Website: lowes
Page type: payment
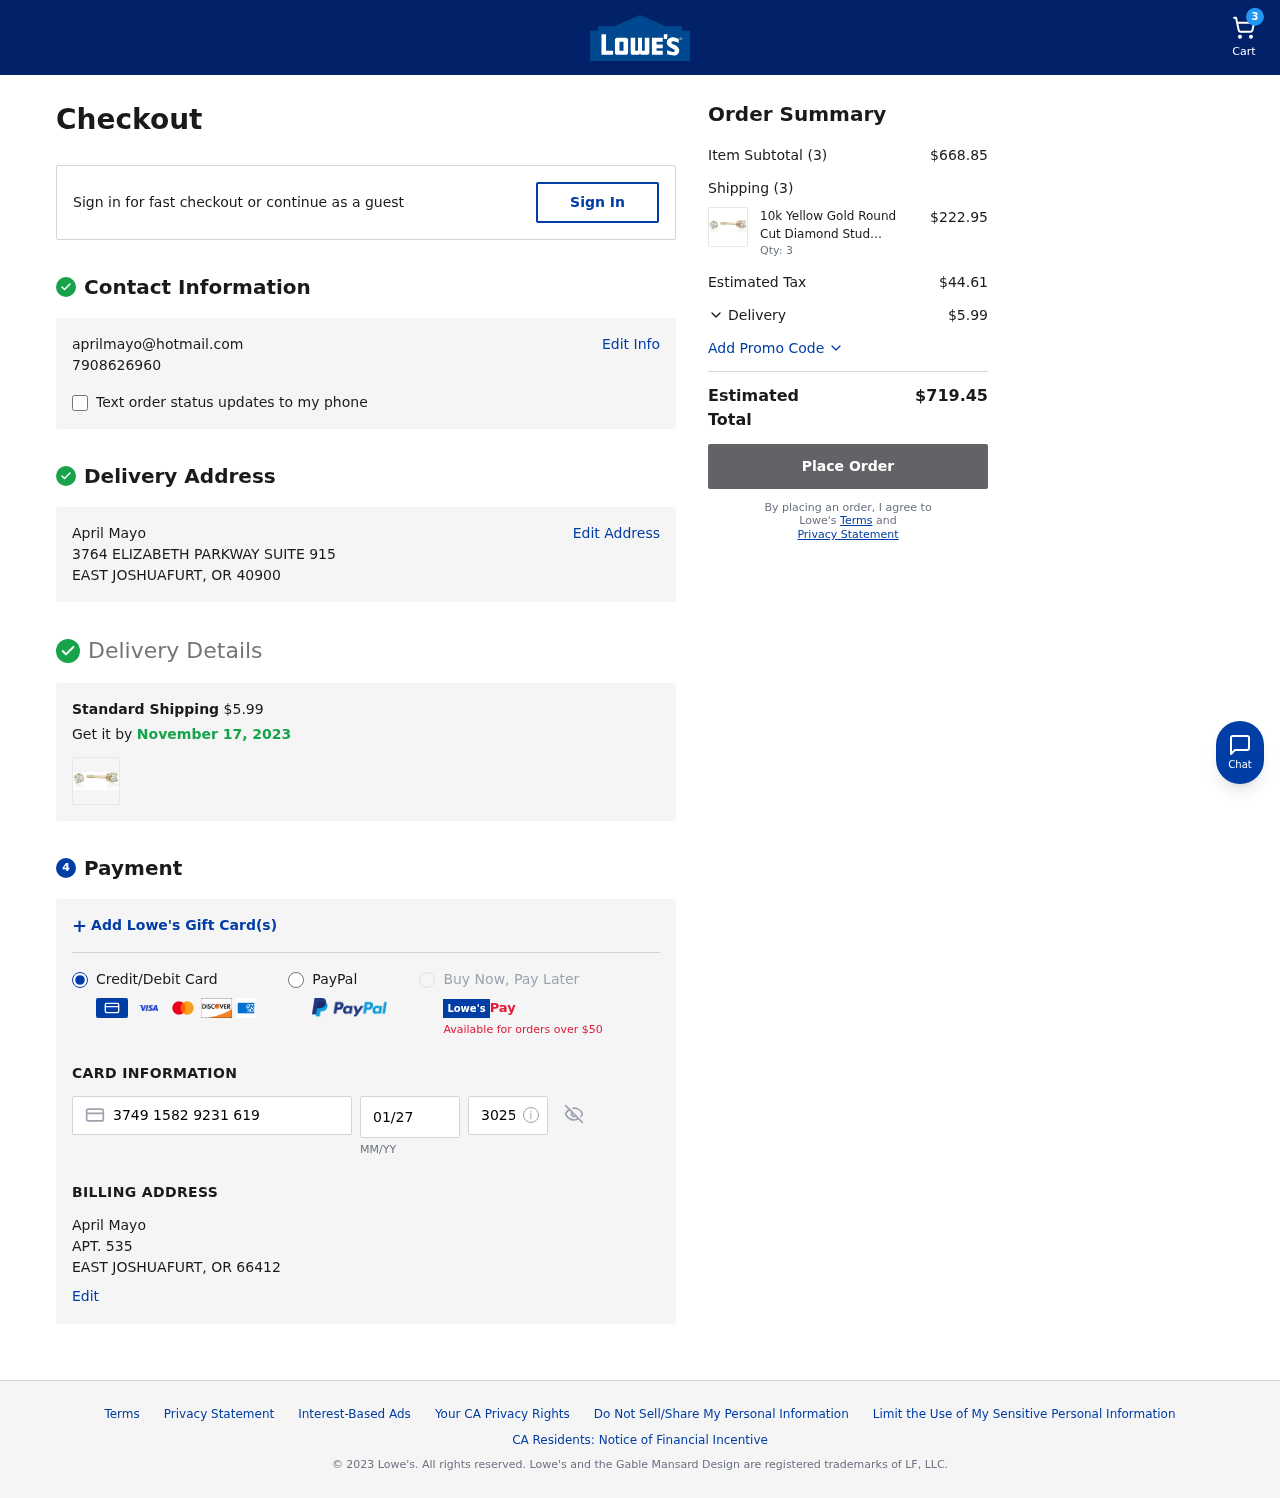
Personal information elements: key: PII_CARD_CVV
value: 3025
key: PII_CARD_EXPIRY
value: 01/27
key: PII_CARD_NUMBER
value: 3749 1582 9231 619
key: PII_CITY_STATE_ZIP2
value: EAST JOSHUAFURT, OR 66412
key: PII_EMAIL
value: aprilmayo@hotmail.com
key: PII_FULLNAME
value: April Mayo
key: PII_FULLNAME2
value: April Mayo
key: PII_PHONE
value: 7908626960
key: PII_STREET
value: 3764 ELIZABETH PARKWAY SUITE 915
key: PII_STREET2
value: APT. 535
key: PII_CITY_STATE_ZIP
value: EAST JOSHUAFURT, OR 40900
Product elements: key: PRODUCT1_NAME
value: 10k Yellow Gold Round Cut Diamond Stud Earrings (1/10 cttw, J-K Color, I3 Clarity)
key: PRODUCT1_PRICE
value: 222.95
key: PRODUCT1_QUANTITY
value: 3
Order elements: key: ORDER_NUM_ITEMS
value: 3
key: ORDER_SHIPPING_COST
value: $5.99
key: ORDER_DELIVERY_DATE
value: November 17, 2023
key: ORDER_SUBTOTAL
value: $668.85
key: ORDER_NUM_ITEMS2
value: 3
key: ORDER_TAX
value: $44.61
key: ORDER_SHIPPING_COST2
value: $5.99
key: ORDER_TOTAL
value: $719.45